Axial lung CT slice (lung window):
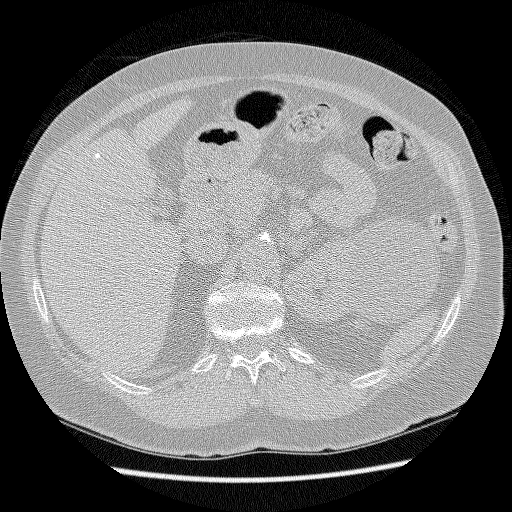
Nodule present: no